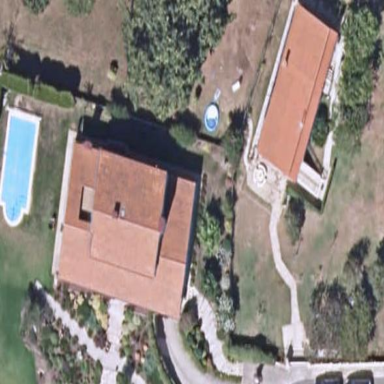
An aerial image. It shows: Simple house.